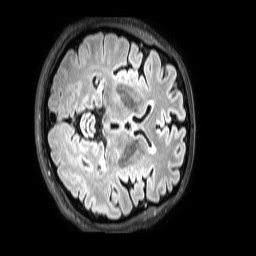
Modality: FLAIR
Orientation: axial
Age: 49
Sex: male
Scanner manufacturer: philips
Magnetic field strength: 3 T
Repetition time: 4.8 s
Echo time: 0.2795 s